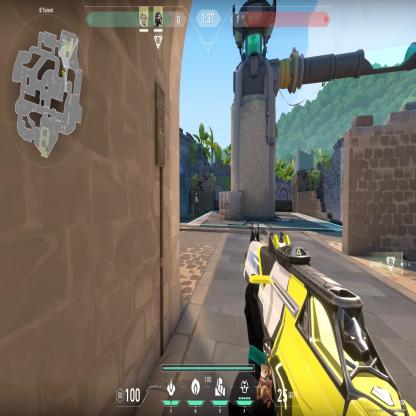
Label: teammate